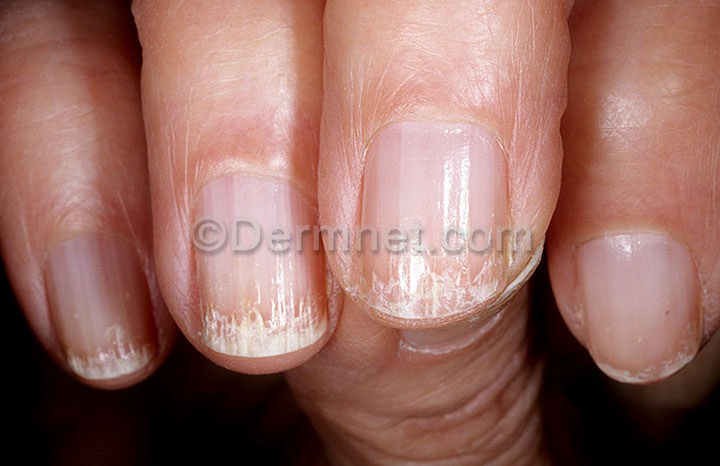
Disease: Nail Fungus and other Nail Disease